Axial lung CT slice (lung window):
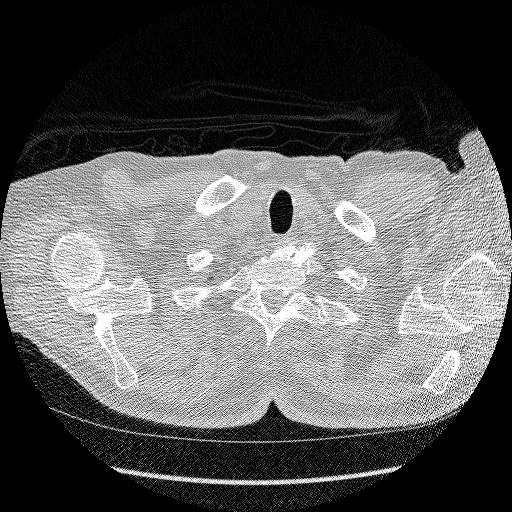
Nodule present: no